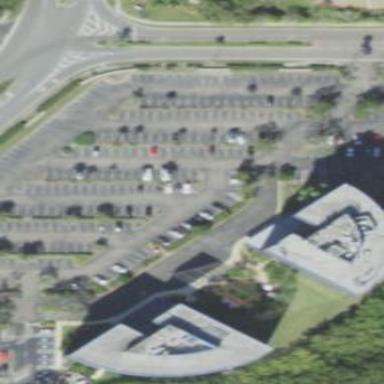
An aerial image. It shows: Parking area.